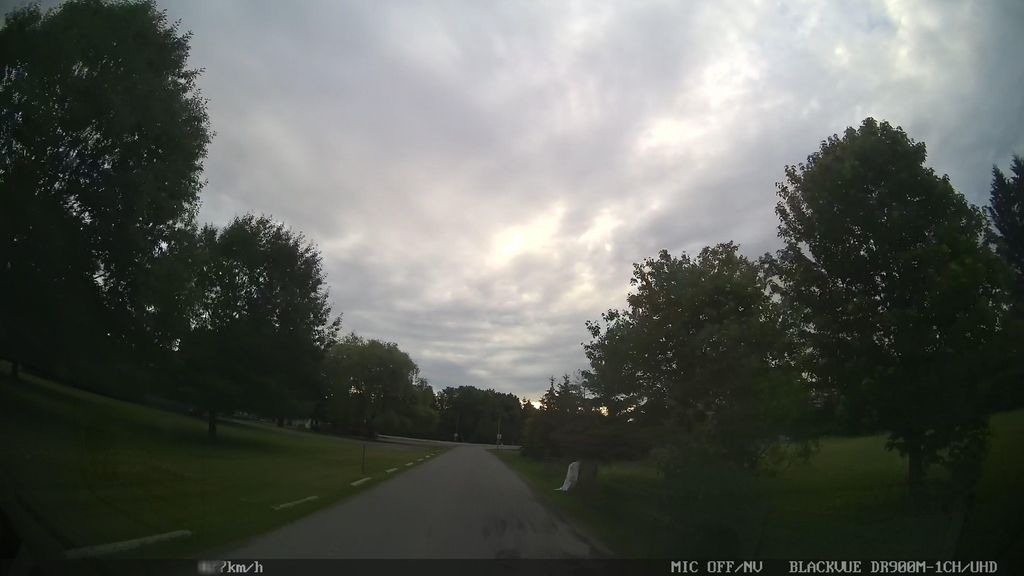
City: ottawa-gatineau